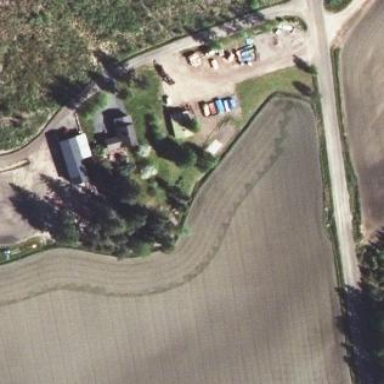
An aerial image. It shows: Farmyard area.